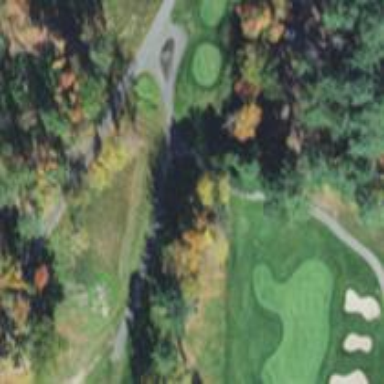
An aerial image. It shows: Service road designated as golf cart path.